Question: I have a puzzle game where the board is a rectangle and the border is made up of piece that are one grid unit long. I have a method that randomizes the images and wraps them around the level, but... it's really terrible. And it has the strangest bug: Depending on what version of Android is running it behaves differently. On 2.1, the borders aren't aligned properly when the activity starts, but they fix themselves as soon as a piece is moved. Not when a piece moves, but when it is moved to a different position (if I were to drag it across the screen and drop it back in the same spot, nothing would happen). When the piece is actually dropped (MotionEvent.ACTION_UP) is when the border corrects itself. In 2.2 it starts of correctly, but when I load a new level (which doesn't start a new activity but calls createBorder again) it acts the same way. Here's what it looks like:

Here is my createBorder method:
'''
private void createBorder(int h, int w, int levelWidthUnits, int levelHeightUnits){
//This method could definitely use some work (understatement), but it's all right for the moment.
//int blankPiece = 0;
int bored = board.getId();
int lastBorder = 0;
int borderWidth = 0;
Matrix m90 = new Matrix();
m90.setRotate(90);
Matrix m180 = new Matrix();
m180.setRotate(180);
Matrix m270 = new Matrix();
m270.setRotate(270);
Bitmap bm1 = BitmapFactory.decodeResource(getResources(), getRandomBorderBitmap());
borderWidth = (int)(bm1.getHeight()/(bm1.getWidth()/((float)(w/levelWidthUnits))));
//Log.i(TAG, "borderWidth = "+borderWidth);
for(int counter=0;counter<levelWidthUnits;counter++){
Bitmap bm = BitmapFactory.decodeResource(getResources(), getRandomBorderBitmap());
Bitmap borderbm = Bitmap.createScaledBitmap(bm, (w/levelWidthUnits), borderWidth, true);
ImageView border = new ImageView(this);
border.setImageBitmap(borderbm);
border.setId(0x90000000+counter);
//border.setImageResource(R.drawable.border_tiki1);
//border.setAdjustViewBounds(true);
//border.setImageMatrix(matrixTop);
//border.setScaleType(ImageView.ScaleType.MATRIX);
LayoutParams params = new LayoutParams(android.view.ViewGroup.LayoutParams.WRAP_CONTENT, android.view.ViewGroup.LayoutParams.WRAP_CONTENT);
if(counter==0){
params.addRule(RelativeLayout.ALIGN_LEFT, bored);
params.addRule(RelativeLayout.ABOVE, bored);
}else{
//Log.i(TAG, "lastBorder before added rule = "+lastBorder);//TODO Why does this only work for the 3rd through 6th pieces?!
params.addRule(RelativeLayout.RIGHT_OF, lastBorder); //This method works just fine for everything but the 2nd piece!
params.addRule(RelativeLayout.ABOVE, bored); //And even for the 2nd piece, this line works! Just not the one above.
}
border.setLayoutParams(params);
game_view.addView(border);
lastBorder = border.getId();
//Log.i(TAG, "lastBorder set to: "+lastBorder);
}
Bitmap cbm = BitmapFactory.decodeResource(getResources(), Theme.getBorderCorner());
Bitmap cornerbm1 = Bitmap.createScaledBitmap(cbm, borderWidth, borderWidth, true);
Bitmap cornerbm = Bitmap.createBitmap(cornerbm1, 0, 0, borderWidth, borderWidth, m90, true);
ImageView border1 = new ImageView(this);
border1.setImageBitmap(cornerbm);
border1.setId(lastBorder+1);
LayoutParams params = new LayoutParams(android.view.ViewGroup.LayoutParams.WRAP_CONTENT, android.view.ViewGroup.LayoutParams.WRAP_CONTENT);
params.addRule(RelativeLayout.RIGHT_OF, lastBorder);
params.addRule(RelativeLayout.ABOVE, bored);
border1.setLayoutParams(params);
game_view.addView(border1);
lastBorder = border1.getId();
for(int counter=0;counter<levelHeightUnits;counter++){
Bitmap bm2 = BitmapFactory.decodeResource(getResources(), getRandomBorderBitmap());
Bitmap borderbm2 = Bitmap.createScaledBitmap(bm2, (h/levelHeightUnits), borderWidth, true);
Bitmap borderbm1 = Bitmap.createBitmap(borderbm2, 0, 0, (h/levelHeightUnits), borderWidth, m90, true);
ImageView border = new ImageView(this);
border.setImageBitmap(borderbm1);
border.setId(lastBorder+1);
LayoutParams params2 = new LayoutParams(android.view.ViewGroup.LayoutParams.WRAP_CONTENT, android.view.ViewGroup.LayoutParams.WRAP_CONTENT);
params2.addRule(RelativeLayout.RIGHT_OF, bored);
params2.addRule(RelativeLayout.BELOW, lastBorder);
border.setLayoutParams(params2);
((ViewGroup) findViewById(R.id.game_view)).addView(border);
lastBorder = border.getId();
/*if(counter==2){
blankPiece = border.getId();
}*/
//Log.i(TAG, "lastBorder set to: "+lastBorder);
}
Bitmap cbm2 = BitmapFactory.decodeResource(getResources(), Theme.getBorderCorner());
Bitmap cornerbm21 = Bitmap.createScaledBitmap(cbm2, borderWidth, borderWidth, true);
Bitmap cornerbm2 = Bitmap.createBitmap(cornerbm21, 0, 0, borderWidth, borderWidth, m180, true);
ImageView border2 = new ImageView(this);
border2.setImageBitmap(cornerbm2);
border2.setId(lastBorder+1);
LayoutParams params1 = new LayoutParams(android.view.ViewGroup.LayoutParams.WRAP_CONTENT, android.view.ViewGroup.LayoutParams.WRAP_CONTENT);
params1.addRule(RelativeLayout.ALIGN_LEFT, lastBorder);
params1.addRule(RelativeLayout.BELOW, lastBorder);
border2.setLayoutParams(params1);
((ViewGroup) findViewById(R.id.game_view)).addView(border2);
lastBorder = border2.getId();
for(int counter=0;counter<levelWidthUnits;counter++){
Bitmap bm2 = BitmapFactory.decodeResource(getResources(), getRandomBorderBitmap());
Bitmap borderbm2 = Bitmap.createScaledBitmap(bm2, (h/levelHeightUnits), borderWidth, true);
Bitmap borderbm1 = Bitmap.createBitmap(borderbm2, 0, 0, (h/levelHeightUnits), borderWidth, m180, true);
ImageView border = new ImageView(this);
border.setImageBitmap(borderbm1);
border.setId(lastBorder+1);
LayoutParams params2 = new LayoutParams(android.view.ViewGroup.LayoutParams.WRAP_CONTENT, android.view.ViewGroup.LayoutParams.WRAP_CONTENT);
params2.addRule(RelativeLayout.ALIGN_TOP, lastBorder);
params2.addRule(RelativeLayout.LEFT_OF, lastBorder);
border.setLayoutParams(params2);
((ViewGroup) findViewById(R.id.game_view)).addView(border);
lastBorder = border.getId();
//Log.i(TAG, "lastBorder set to: "+lastBorder);
}
Bitmap cbm3 = BitmapFactory.decodeResource(getResources(), Theme.getBorderCorner());
Bitmap cornerbm31 = Bitmap.createScaledBitmap(cbm3, borderWidth, borderWidth, true);
Bitmap cornerbm3 = Bitmap.createBitmap(cornerbm31, 0, 0, borderWidth, borderWidth, m270, true);
ImageView border3 = new ImageView(this);
border3.setImageBitmap(cornerbm3);
border3.setId(lastBorder+1);
LayoutParams params2 = new LayoutParams(android.view.ViewGroup.LayoutParams.WRAP_CONTENT, android.view.ViewGroup.LayoutParams.WRAP_CONTENT);
params2.addRule(RelativeLayout.ALIGN_TOP, lastBorder);
params2.addRule(RelativeLayout.LEFT_OF, lastBorder);
border3.setLayoutParams(params2);
((ViewGroup) findViewById(R.id.game_view)).addView(border3);
lastBorder = border3.getId();
for(int counter=0;counter<levelHeightUnits;counter++){
Bitmap bm2 = BitmapFactory.decodeResource(getResources(), getRandomBorderBitmap());
Bitmap borderbm2 = Bitmap.createScaledBitmap(bm2, (h/levelHeightUnits), borderWidth, true);
Bitmap borderbm1 = Bitmap.createBitmap(borderbm2, 0, 0, (h/levelHeightUnits), borderWidth, m270, true);
ImageView border = new ImageView(this);
border.setImageBitmap(borderbm1);
border.setId(lastBorder+1);
LayoutParams params3 = new LayoutParams(android.view.ViewGroup.LayoutParams.WRAP_CONTENT, android.view.ViewGroup.LayoutParams.WRAP_CONTENT);
params3.addRule(RelativeLayout.LEFT_OF, bored);
params3.addRule(RelativeLayout.ABOVE, lastBorder);
border.setLayoutParams(params3);
((ViewGroup) findViewById(R.id.game_view)).addView(border);
lastBorder = border.getId();
//Log.i(TAG, "lastBorder set to: "+lastBorder);
}
Bitmap cbm4 = BitmapFactory.decodeResource(getResources(), Theme.getBorderCorner());
Bitmap cornerbm41 = Bitmap.createScaledBitmap(cbm4, borderWidth, borderWidth, true);
Bitmap cornerbm4 = Bitmap.createBitmap(cornerbm41, 0, 0, borderWidth, borderWidth, null, true);
ImageView border4 = new ImageView(this);
border4.setImageBitmap(cornerbm4);
border4.setId(lastBorder+1);
LayoutParams params3 = new LayoutParams(android.view.ViewGroup.LayoutParams.WRAP_CONTENT, android.view.ViewGroup.LayoutParams.WRAP_CONTENT);
params3.addRule(RelativeLayout.ALIGN_LEFT, lastBorder);
params3.addRule(RelativeLayout.ABOVE, lastBorder);
border4.setLayoutParams(params3);
((ViewGroup) findViewById(R.id.game_view)).addView(border4);
lastBorder = border4.getId();
}
'''
When a piece is dropped, it test whether or not it has moved. If it has, it calls
'''
counter.setText("Total moves: " + moves); //counter is a TextView
'''
This is what I believe is somehow causing the layout to fix itself (maybe by asking the screen to redraw itself?). I'm looking for a fix to the strange glitch I'm getting, but if you have a better suggestion on how to wrap these random border pieces, I'd be glad to hear it! (Note: in the future, I want to have level that aren't rectangles but still only have 90 degree angles). Thanks for the help! This is the last bug standing between me and releasing my game!
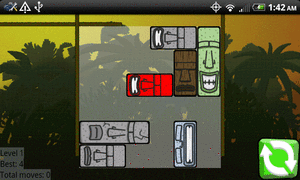
Answer: I'd agree with Gangnus about redrawing everything in this case.
My main reason for replying was for the "if you have a better suggestion on how to wrap these random border pieces, I'd be glad to hear it!" part. It's not that your code is that bad, but you're right that it'll need some work if you want to do non-rectangular maps. Here's my idea for that, at least.
I'd start with a boolean level "map" to define which are "board" and "non-board" squares.
In the base function, loop through each tile. Check whether there's an 'active' tile on each side. If so, call an 'addBorder()' function with the location and rotation desired.
'''
void createBorders(int widthUnits, int heightUnits, boolean[][] activeMap) {
for(int x=0;x<widthUnits;x++) {
for(int y=0;y<heightUnits;y++) {
if(!activeMap[x][y]) // boolean "map" (true if active)
continue;
if(x == 0)
addBorder(LEFT, x, y);
else if(!activeMap[x-1][y])
addBorder(LEFT, x, y);
if(x == widthUnits-1)
addBorder(RIGHT, x, y);
else if(!activeMap[x+1][y])
addBorder(RIGHT, x, y);
if(y == 0)
addBorder(TOP, x, y);
else if(!activeMap[x][y-1])
addBorder(TOP, x, y);
if(y == heightUnits-1)
addBorder(BOTTOM, x, y);
else if(!activeMap[x][y+1])
addBorder(BOTTOM, x, y);
}
}
}
'''
In the 'addBorder()' function, get the left and top location of the tile, as in '(board.left + (tile.width * x))' for the left, similar for top.
Then you can 'switch(where)', and rotate the matrix, size the bitmap, and adjust the location from the tile's base location as needed.
That's about the way I'd do it anyway. That way it works for any tile-based map, even ones with interior inactive areas, without having hard-coded "edges" like you're using now.